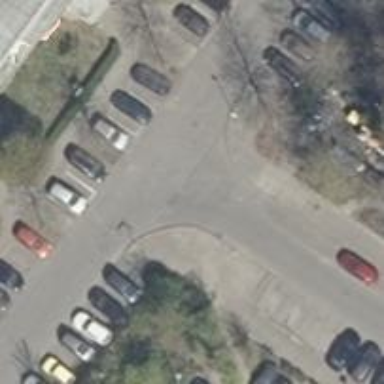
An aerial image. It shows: Residential road with asphalt surface. It has parking lane on the right and concrete sidewalk on the right.